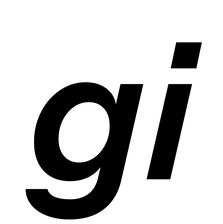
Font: InstrumentSans-Italic_SemiBold_Italic